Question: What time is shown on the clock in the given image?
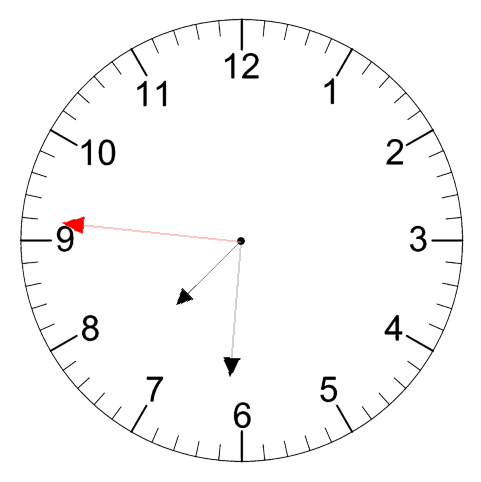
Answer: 07:30:46